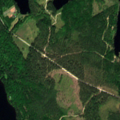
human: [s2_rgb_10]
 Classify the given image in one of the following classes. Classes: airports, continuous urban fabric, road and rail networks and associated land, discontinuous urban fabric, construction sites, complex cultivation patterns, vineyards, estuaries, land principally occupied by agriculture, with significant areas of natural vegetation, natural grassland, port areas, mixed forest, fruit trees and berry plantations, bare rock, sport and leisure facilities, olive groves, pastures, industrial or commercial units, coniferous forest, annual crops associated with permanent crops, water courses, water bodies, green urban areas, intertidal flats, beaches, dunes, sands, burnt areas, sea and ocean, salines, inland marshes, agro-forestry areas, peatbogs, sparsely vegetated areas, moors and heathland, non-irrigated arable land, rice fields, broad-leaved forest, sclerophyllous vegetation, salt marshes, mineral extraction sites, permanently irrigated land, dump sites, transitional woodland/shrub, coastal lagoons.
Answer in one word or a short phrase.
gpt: coniferous forest, mixed forest, transitional woodland/shrub, water bodies